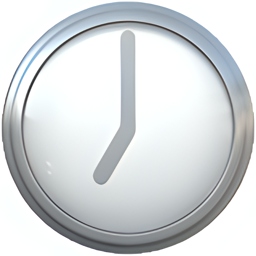
Name: clock face seven oclock
Emoji: 🕖
Group: Travel & Places
Sub-group: time